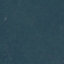
Land use / land cover: Forest